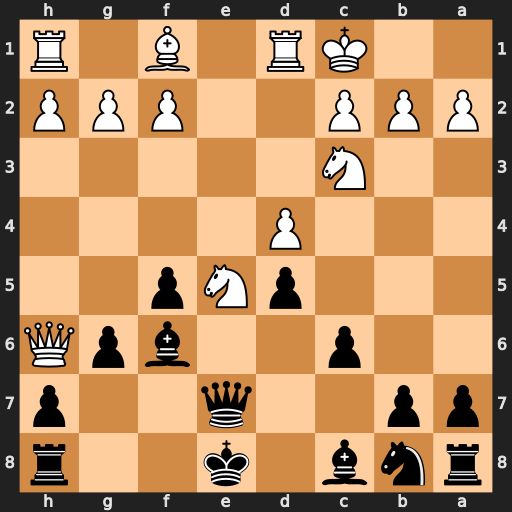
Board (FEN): rnb1k2r/pp2q2p/2p2bpQ/3pNp2/3P4/2N5/PPP2PPP/2KR1B1R
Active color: b
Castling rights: kq
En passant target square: -
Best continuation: Bg5+ Qxg5 Qxg5+